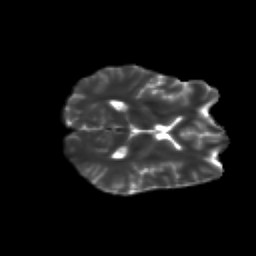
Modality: T2w
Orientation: axial
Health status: healthy
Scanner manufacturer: siemens
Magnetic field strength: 3 T
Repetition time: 10 s
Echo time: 0.092 s